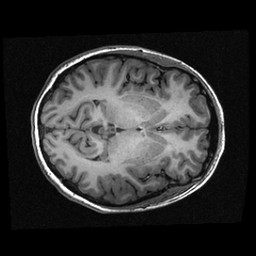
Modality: T1w
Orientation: axial
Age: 22
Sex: female